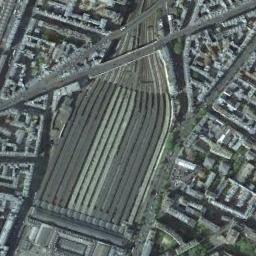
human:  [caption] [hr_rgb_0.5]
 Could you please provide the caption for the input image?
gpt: The railway station is next to some buildings .

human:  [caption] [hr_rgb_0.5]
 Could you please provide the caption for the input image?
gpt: The railway station with some railways is surrounded by lots of buildings and two overpasses are over the railways .

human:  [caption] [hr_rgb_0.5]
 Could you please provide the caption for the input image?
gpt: There is a big railway station in the city .

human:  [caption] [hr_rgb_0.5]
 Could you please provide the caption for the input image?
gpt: Lots of buildings are beside the railway station .

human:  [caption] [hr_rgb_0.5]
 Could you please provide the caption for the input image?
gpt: There are many buildings beside the railway station with a black roof .